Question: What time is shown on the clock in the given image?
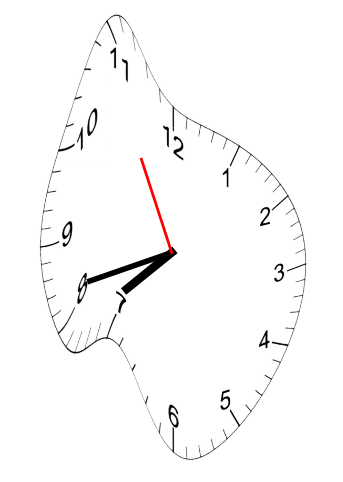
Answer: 07:41:55